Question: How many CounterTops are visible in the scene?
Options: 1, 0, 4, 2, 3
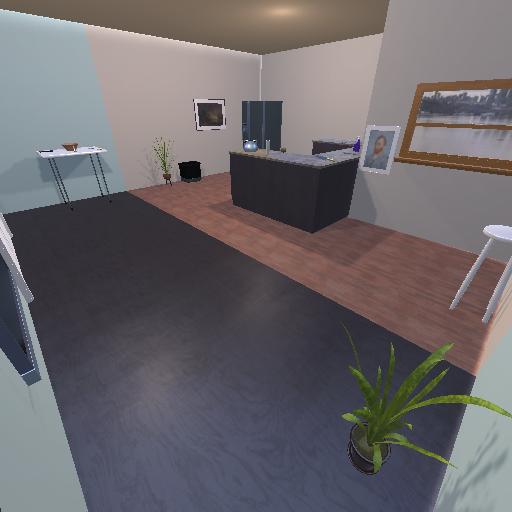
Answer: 1